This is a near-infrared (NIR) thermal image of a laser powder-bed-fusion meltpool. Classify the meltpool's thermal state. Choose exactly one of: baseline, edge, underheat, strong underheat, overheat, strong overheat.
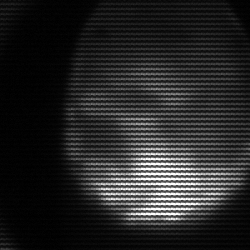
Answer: edge